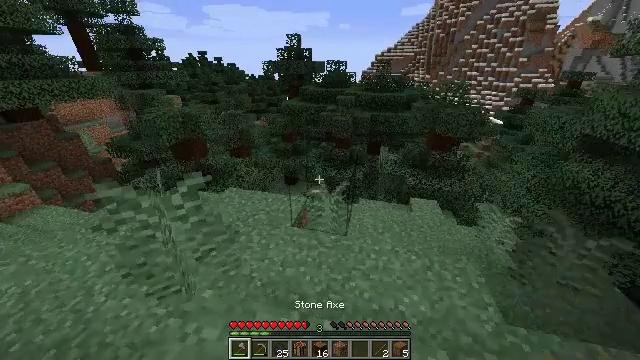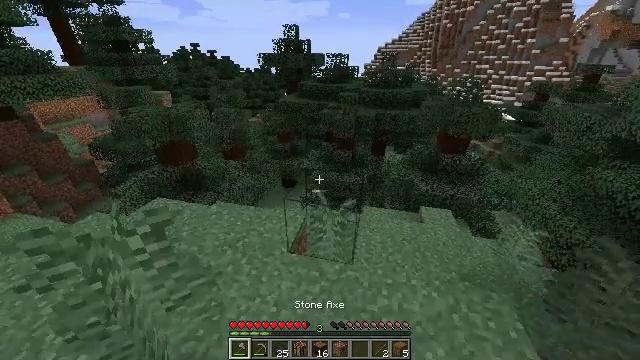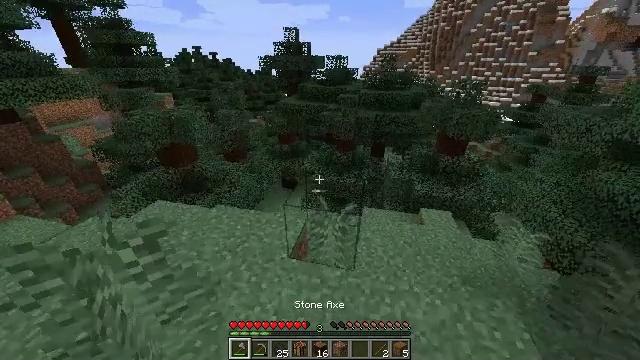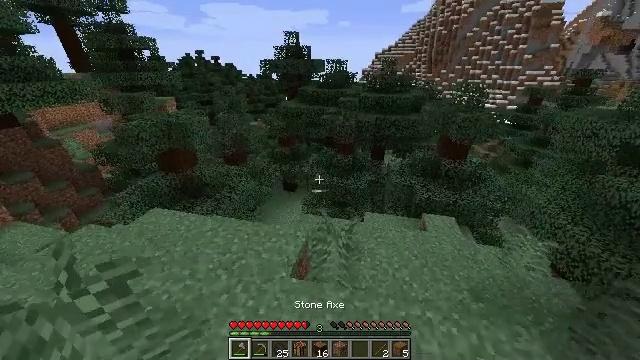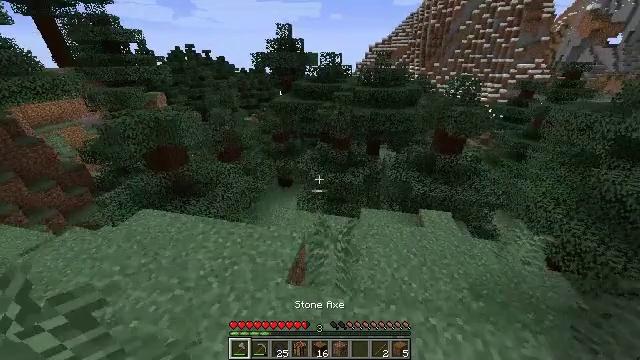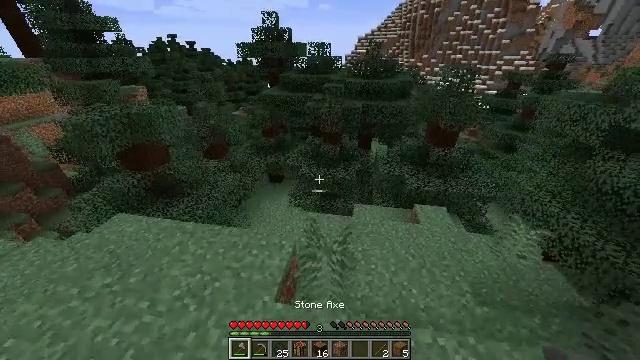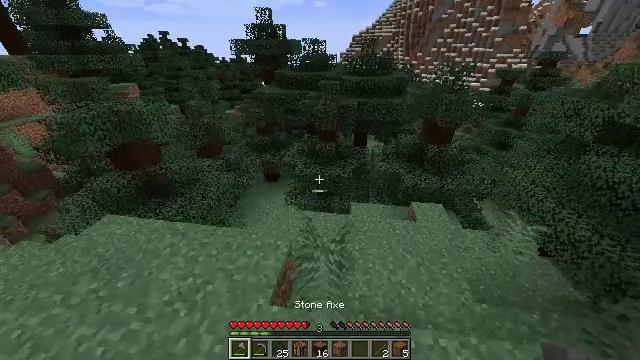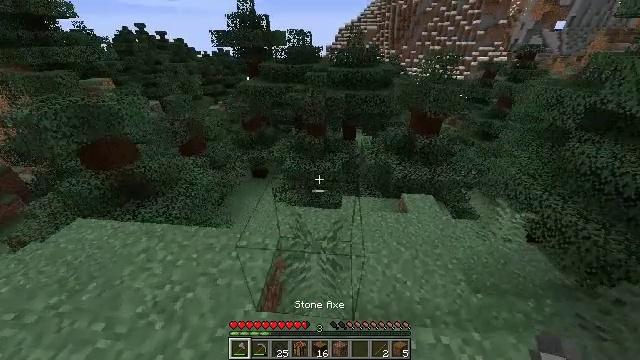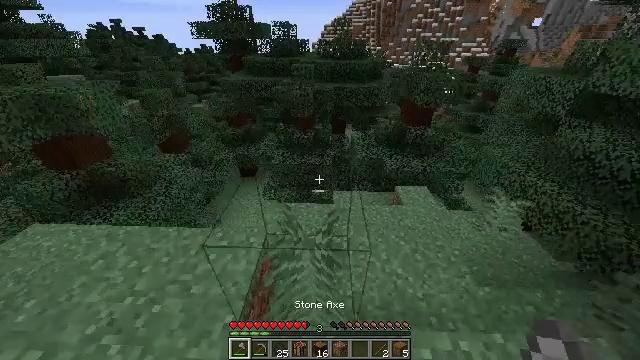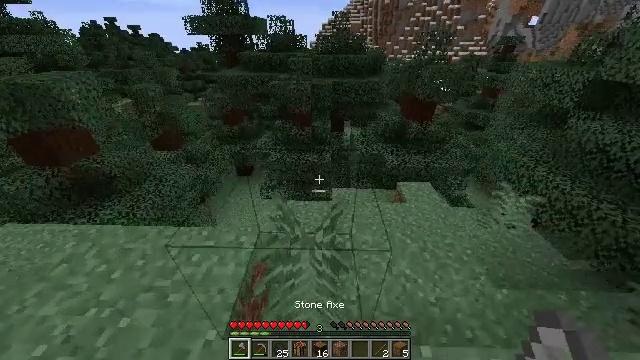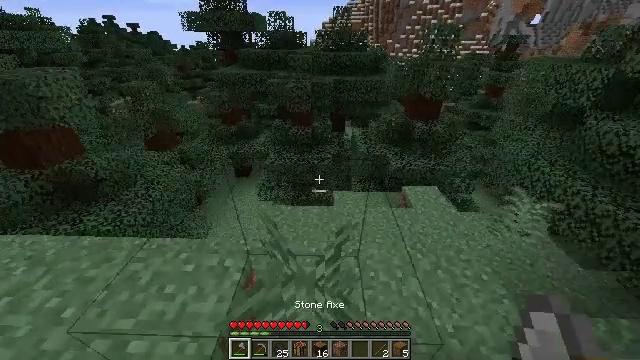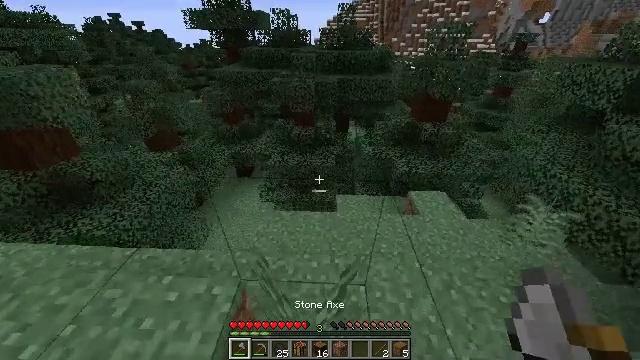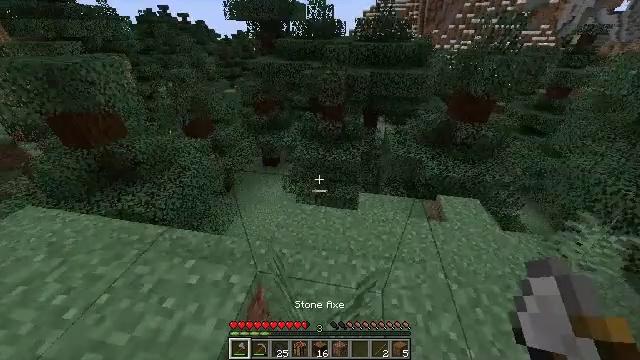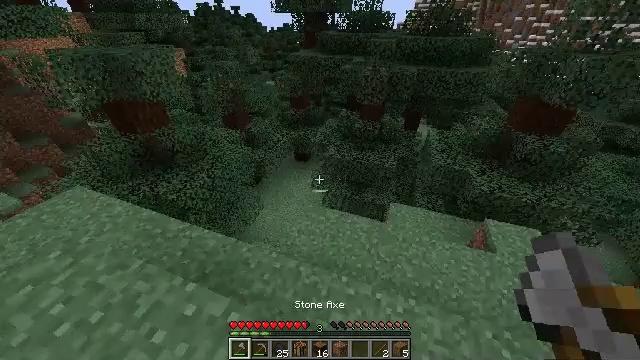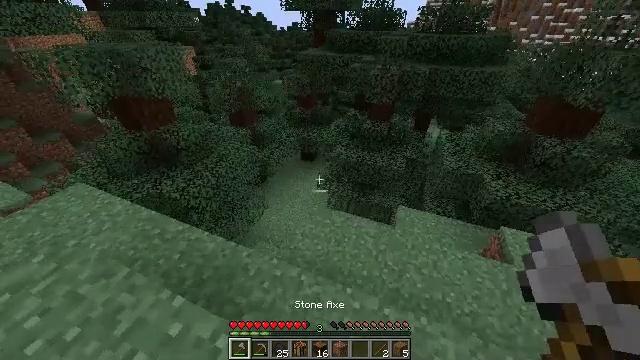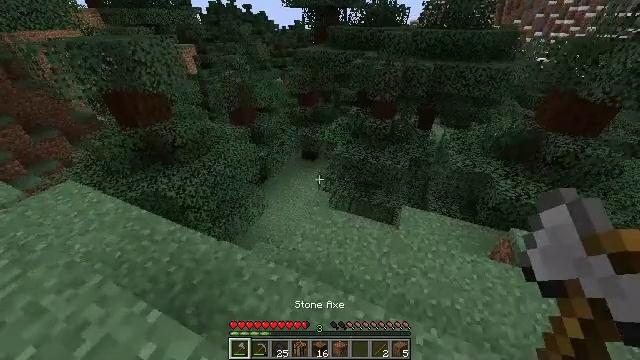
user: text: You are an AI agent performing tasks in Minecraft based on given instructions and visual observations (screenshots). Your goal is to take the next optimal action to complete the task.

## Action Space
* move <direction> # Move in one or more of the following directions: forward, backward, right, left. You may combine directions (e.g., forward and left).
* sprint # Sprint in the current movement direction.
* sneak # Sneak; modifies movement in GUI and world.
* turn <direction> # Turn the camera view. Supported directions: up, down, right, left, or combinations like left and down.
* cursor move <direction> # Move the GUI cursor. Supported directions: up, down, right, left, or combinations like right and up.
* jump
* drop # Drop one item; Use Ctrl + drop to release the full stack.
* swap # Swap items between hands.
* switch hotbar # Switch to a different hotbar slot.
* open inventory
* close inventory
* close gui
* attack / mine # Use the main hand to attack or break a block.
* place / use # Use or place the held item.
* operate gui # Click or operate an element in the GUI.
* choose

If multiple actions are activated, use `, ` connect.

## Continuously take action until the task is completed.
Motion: motion action
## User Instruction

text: Collect the red bed into your inventory.
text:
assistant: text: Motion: move forward, sprint
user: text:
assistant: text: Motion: move forward, sprint
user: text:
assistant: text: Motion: move forward, sprint
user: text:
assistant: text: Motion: move forward, sprint, turn right and down
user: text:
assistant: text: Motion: move forward, sprint, turn right and down
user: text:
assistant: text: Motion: move forward, sprint, turn right
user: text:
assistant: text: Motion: move forward, sprint, turn right and down
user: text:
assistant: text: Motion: move forward, sprint, turn right
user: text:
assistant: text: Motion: move forward, sprint
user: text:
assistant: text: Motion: move forward, sprint
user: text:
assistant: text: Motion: move forward, sprint
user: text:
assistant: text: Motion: move forward, sprint, turn left and down
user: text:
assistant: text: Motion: move forward, sprint, turn left and down
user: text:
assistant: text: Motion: move forward, sprint, turn left
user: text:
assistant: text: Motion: move forward, sprint
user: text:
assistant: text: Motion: move forward, sprint, turn left and down
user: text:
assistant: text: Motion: move forward, sprint, turn left
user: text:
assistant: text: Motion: move forward, sprint, turn left and up
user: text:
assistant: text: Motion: move forward, sprint
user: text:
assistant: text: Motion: move forward, sprint, turn left
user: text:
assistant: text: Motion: move forward, sprint
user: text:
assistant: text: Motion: move forward, sprint
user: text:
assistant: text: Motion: move forward, sprint
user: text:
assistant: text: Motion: move forward, sprint
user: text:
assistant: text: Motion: move forward, sprint
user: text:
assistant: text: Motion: move forward, sprint
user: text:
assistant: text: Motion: move forward, sprint
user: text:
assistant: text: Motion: move forward, sprint
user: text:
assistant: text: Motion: move forward, sprint
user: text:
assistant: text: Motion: move forward, sprint